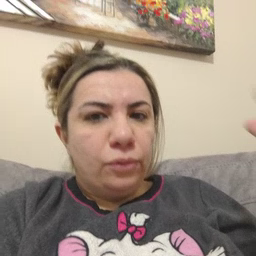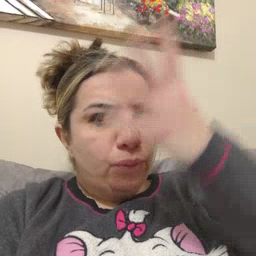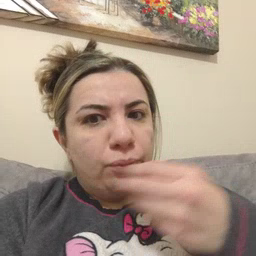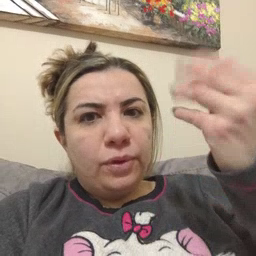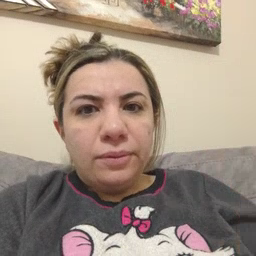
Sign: pretty